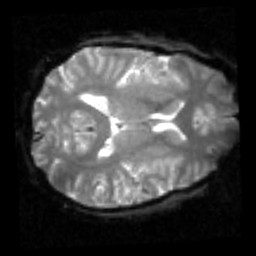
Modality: inplaneT2
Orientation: axial
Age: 33
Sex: male